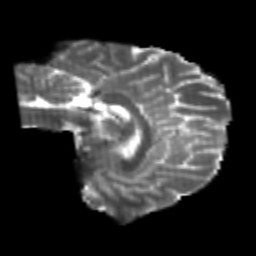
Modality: T2w
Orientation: sagittal
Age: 24
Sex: male
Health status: healthy
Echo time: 0.074 s